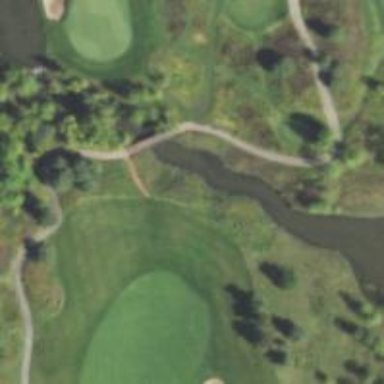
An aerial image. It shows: Footway that serves as golf path.